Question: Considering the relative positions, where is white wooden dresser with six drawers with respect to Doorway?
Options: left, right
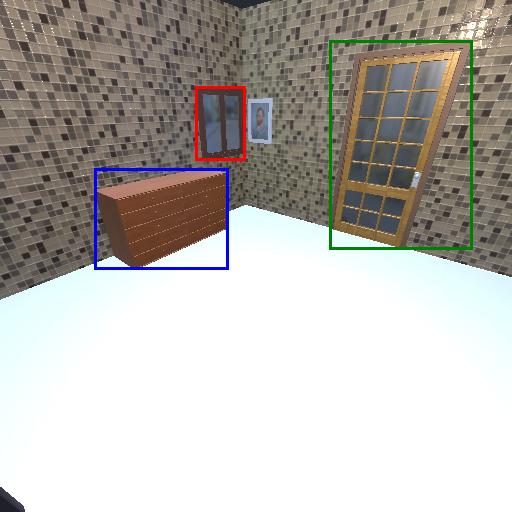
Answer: left